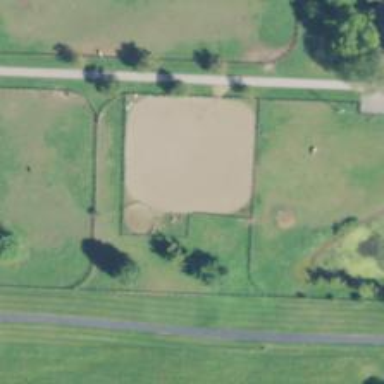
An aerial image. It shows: Equestrian pitch for leisure land activities.